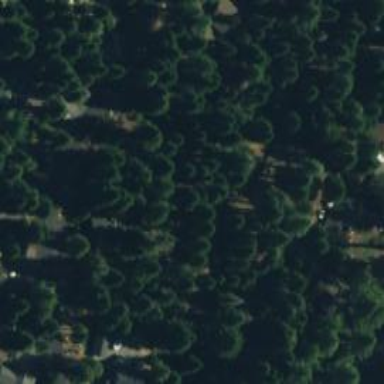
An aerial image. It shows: Forest with evergreen needle-leaved trees.